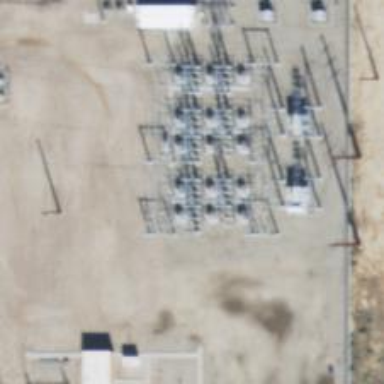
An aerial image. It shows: Switch for power supply.